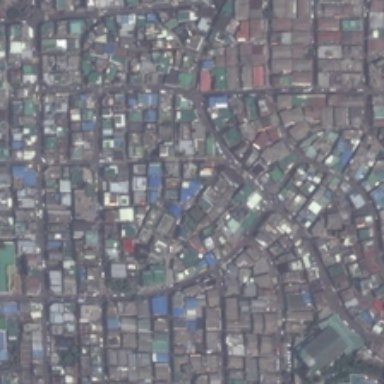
Many green trees are around a building .